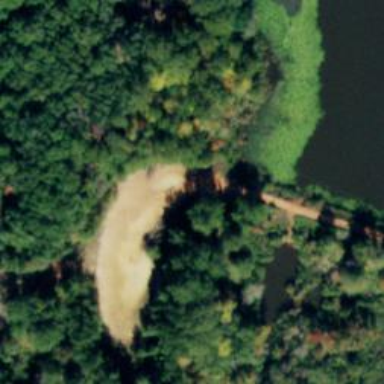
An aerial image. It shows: Dam along waterway.